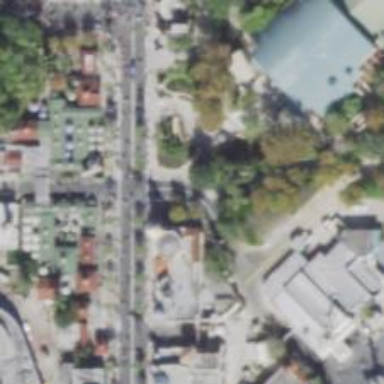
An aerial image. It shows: Living street.